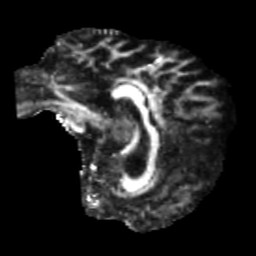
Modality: FA
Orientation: sagittal
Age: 71
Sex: female
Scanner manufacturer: siemens
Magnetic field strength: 3 T
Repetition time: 5.25 s
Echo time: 0.08 s